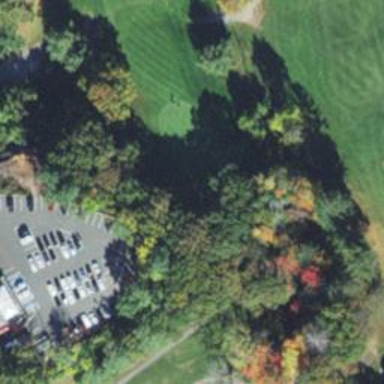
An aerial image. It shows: Footway that resembles golf path.